Field crop: maize
Growth stage: 2
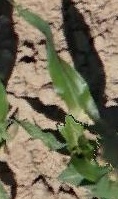
Species: maize